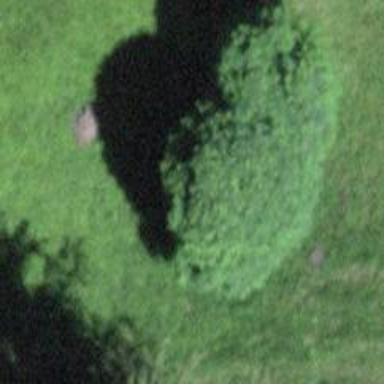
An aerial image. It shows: Single tag "natural: tree."